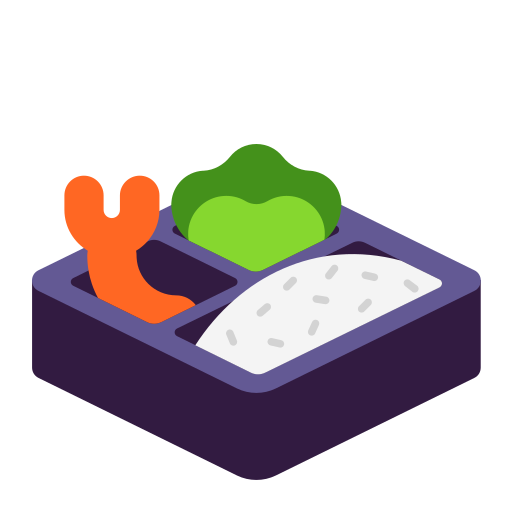
bento box flat